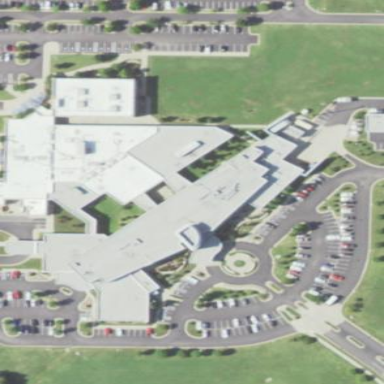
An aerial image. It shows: Healthcare facility identified as hospital.